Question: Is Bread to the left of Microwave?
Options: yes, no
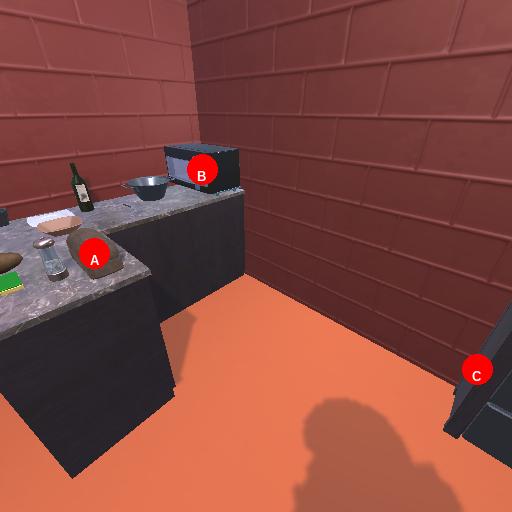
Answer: yes